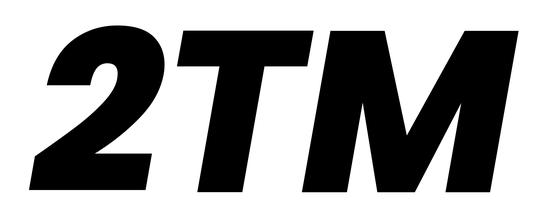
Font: Poppins-ExtraBoldItalic